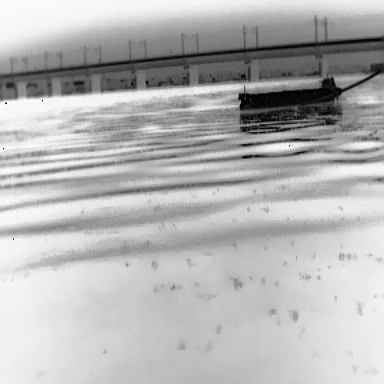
There is a liner in the infrared image.